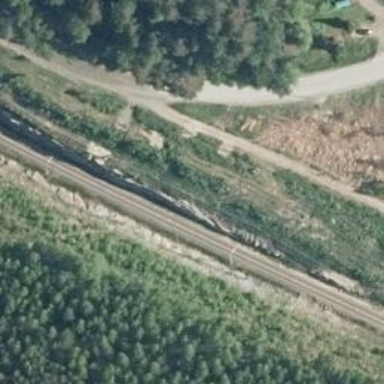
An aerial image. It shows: Railway track with continuous electrified contact lines.